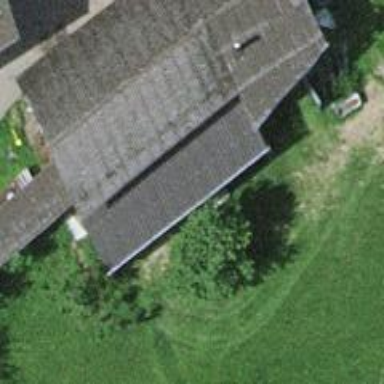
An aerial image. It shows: Farm auxiliary building.